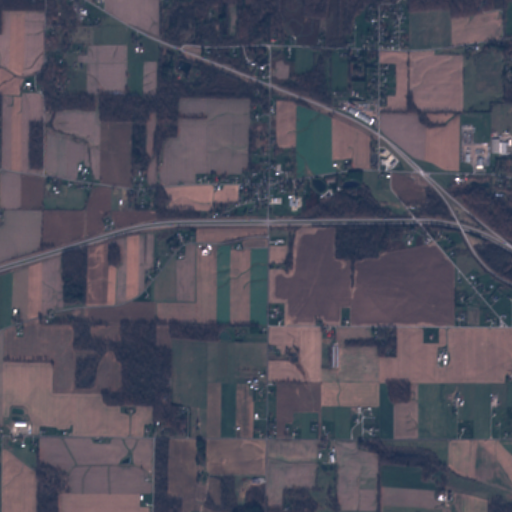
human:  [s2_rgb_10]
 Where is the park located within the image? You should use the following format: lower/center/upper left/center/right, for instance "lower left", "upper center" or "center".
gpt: The park is located in the upper of the image.
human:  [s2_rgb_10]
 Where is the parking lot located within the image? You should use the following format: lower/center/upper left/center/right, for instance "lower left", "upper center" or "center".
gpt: The parking lot is located in the upper center of the image.
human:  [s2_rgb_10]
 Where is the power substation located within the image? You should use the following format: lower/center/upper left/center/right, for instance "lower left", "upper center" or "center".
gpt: The power substation is located in the center right of the image.
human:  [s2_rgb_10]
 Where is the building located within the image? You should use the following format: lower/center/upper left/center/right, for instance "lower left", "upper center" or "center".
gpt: The building is located in the upper center of the image.
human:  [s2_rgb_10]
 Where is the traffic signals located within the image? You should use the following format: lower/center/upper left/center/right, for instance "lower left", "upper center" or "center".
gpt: The traffic signals is located in the center right of the image.
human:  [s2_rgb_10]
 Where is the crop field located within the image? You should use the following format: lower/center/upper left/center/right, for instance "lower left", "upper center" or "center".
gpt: There is no crop field in the image.